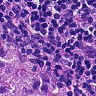
Metastatic tissue present: no